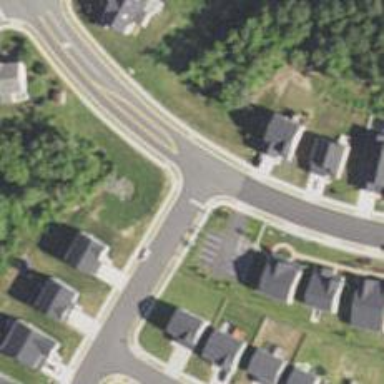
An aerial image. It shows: Marked road crossing.